Question: I'm trying to run a .exe file (that uses some other .dll files) with wine, in Ubuntu 11.04, command line, but i get an error regarding the x server not being started and that a window is being created (i attached a screenshot).
When I run it normally (normal ubuntu boot, x server running) everything is ok, but actually, no window is displayed, which is normal because no window is needed for the program to run. So I just want to know if there is a way to avoid that: somehow simulating that the x server is open or to set $DISPLAY in some way to "fool" the program.

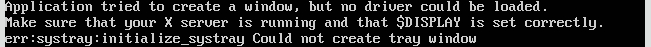
Answer: Just use Xvfb.
'''
Xvfb :1 &
DISPLAY=:1 wine ...
'''